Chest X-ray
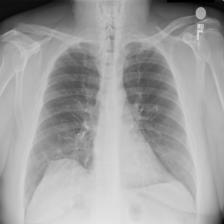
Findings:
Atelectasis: positive
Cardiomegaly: negative
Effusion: negative
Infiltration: negative
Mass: negative
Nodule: negative
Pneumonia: negative
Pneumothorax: negative
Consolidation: negative
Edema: negative
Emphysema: negative
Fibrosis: negative
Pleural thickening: negative
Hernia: negative